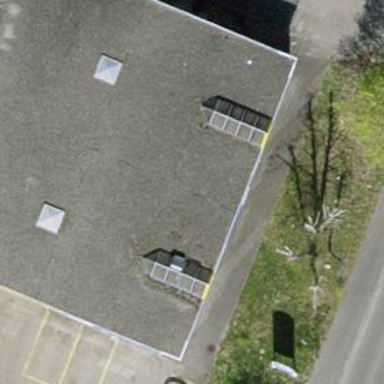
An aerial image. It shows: Car repair shop.